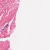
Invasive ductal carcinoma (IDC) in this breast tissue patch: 0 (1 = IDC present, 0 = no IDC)